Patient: sex M, age 58
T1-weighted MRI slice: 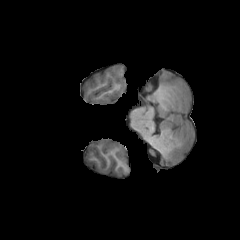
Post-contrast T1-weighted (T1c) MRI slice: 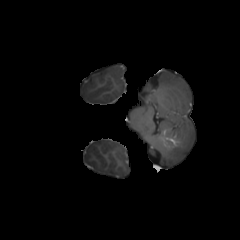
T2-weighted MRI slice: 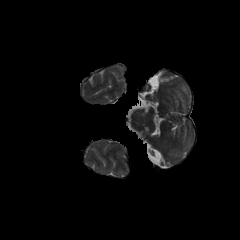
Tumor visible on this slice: no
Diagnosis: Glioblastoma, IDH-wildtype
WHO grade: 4